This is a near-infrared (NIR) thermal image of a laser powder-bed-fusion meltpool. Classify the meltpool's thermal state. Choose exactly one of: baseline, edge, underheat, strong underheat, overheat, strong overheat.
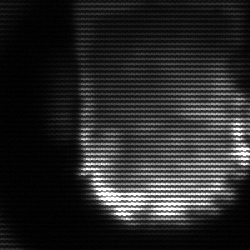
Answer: baseline